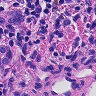
Metastatic tissue present: yes